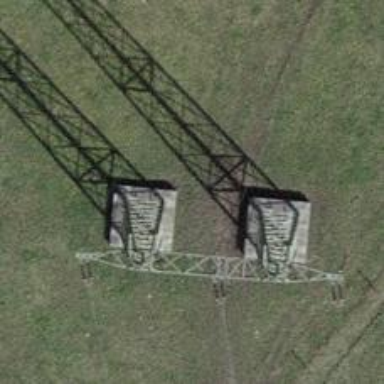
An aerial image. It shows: Power line with 3 cables in bay configuration.